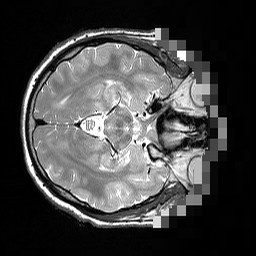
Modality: T2w
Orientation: axial
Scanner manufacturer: siemens
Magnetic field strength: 3 T
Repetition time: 2.5 s
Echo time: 0.206 s